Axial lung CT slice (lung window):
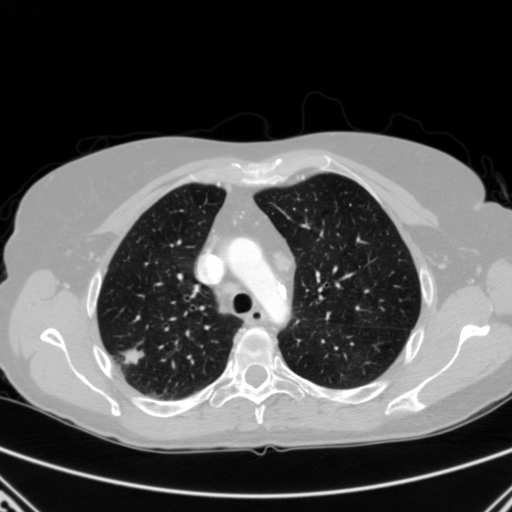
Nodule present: yes
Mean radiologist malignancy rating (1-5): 4